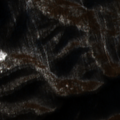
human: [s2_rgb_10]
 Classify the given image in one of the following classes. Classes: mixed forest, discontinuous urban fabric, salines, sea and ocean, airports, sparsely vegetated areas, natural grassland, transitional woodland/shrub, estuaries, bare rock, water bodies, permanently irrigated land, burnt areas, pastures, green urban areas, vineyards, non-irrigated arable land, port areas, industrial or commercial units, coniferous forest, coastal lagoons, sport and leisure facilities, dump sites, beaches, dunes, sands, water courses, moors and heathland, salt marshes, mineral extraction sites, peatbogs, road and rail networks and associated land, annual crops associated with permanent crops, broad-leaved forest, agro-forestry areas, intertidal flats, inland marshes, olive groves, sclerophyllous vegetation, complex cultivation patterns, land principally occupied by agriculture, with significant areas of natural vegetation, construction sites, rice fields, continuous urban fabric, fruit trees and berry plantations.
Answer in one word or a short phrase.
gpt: broad-leaved forest